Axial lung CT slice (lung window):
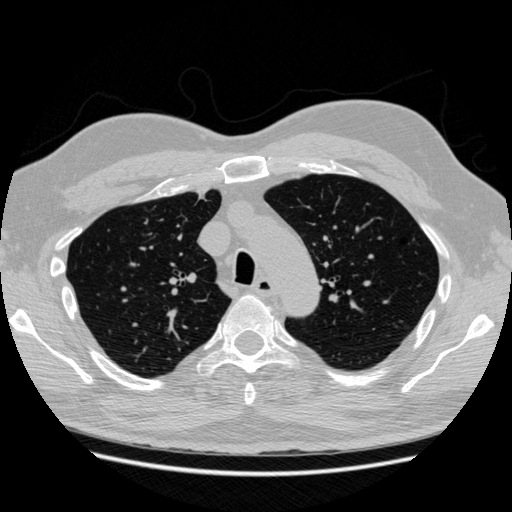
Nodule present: no